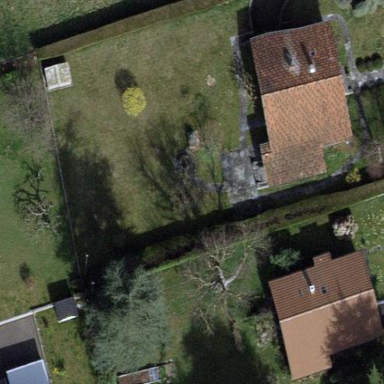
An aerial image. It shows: Garden enclosed by fence.